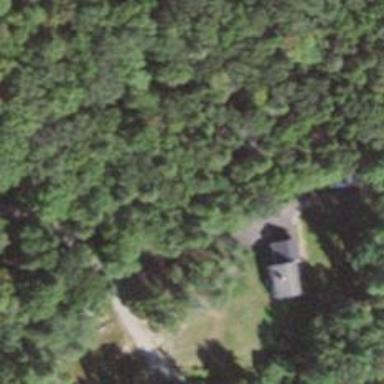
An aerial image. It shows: Residential driveway designated as service road.